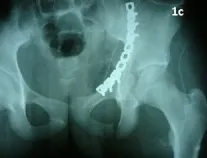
Note that there is no bony obstacle to reduction; c) Post operative radiograph, Post operative anteroposterior radiograph showing concentric hip reduction and accurate reduction and fixation of the fracture with a 10 hole 3.5 mm reconstruction plate.
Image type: radiology (x_ray)